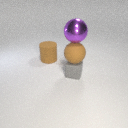
small gray rubber cube below large brown rubber sphere